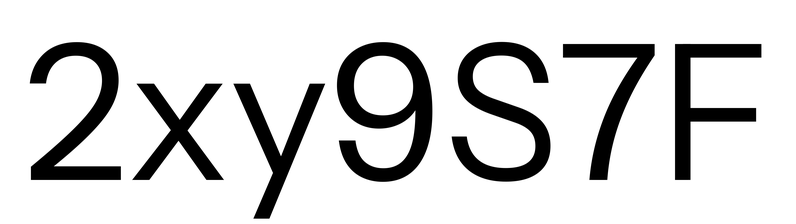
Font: InstrumentSans_Regular